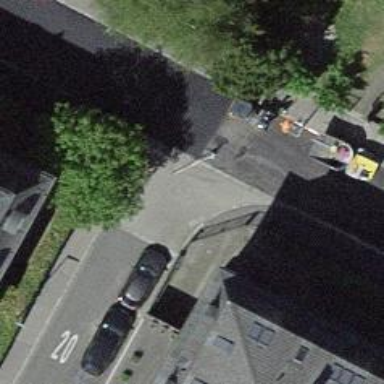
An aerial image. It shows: Asphalt road designated as living street.